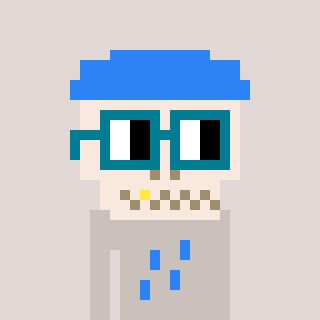
a pixel art character with square dark green glasses, a skeleton-hat-shaped head and a foggrey-colored body on a warm background